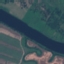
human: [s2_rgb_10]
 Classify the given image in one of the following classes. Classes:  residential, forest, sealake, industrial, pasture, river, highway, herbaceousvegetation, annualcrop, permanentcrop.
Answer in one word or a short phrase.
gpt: River